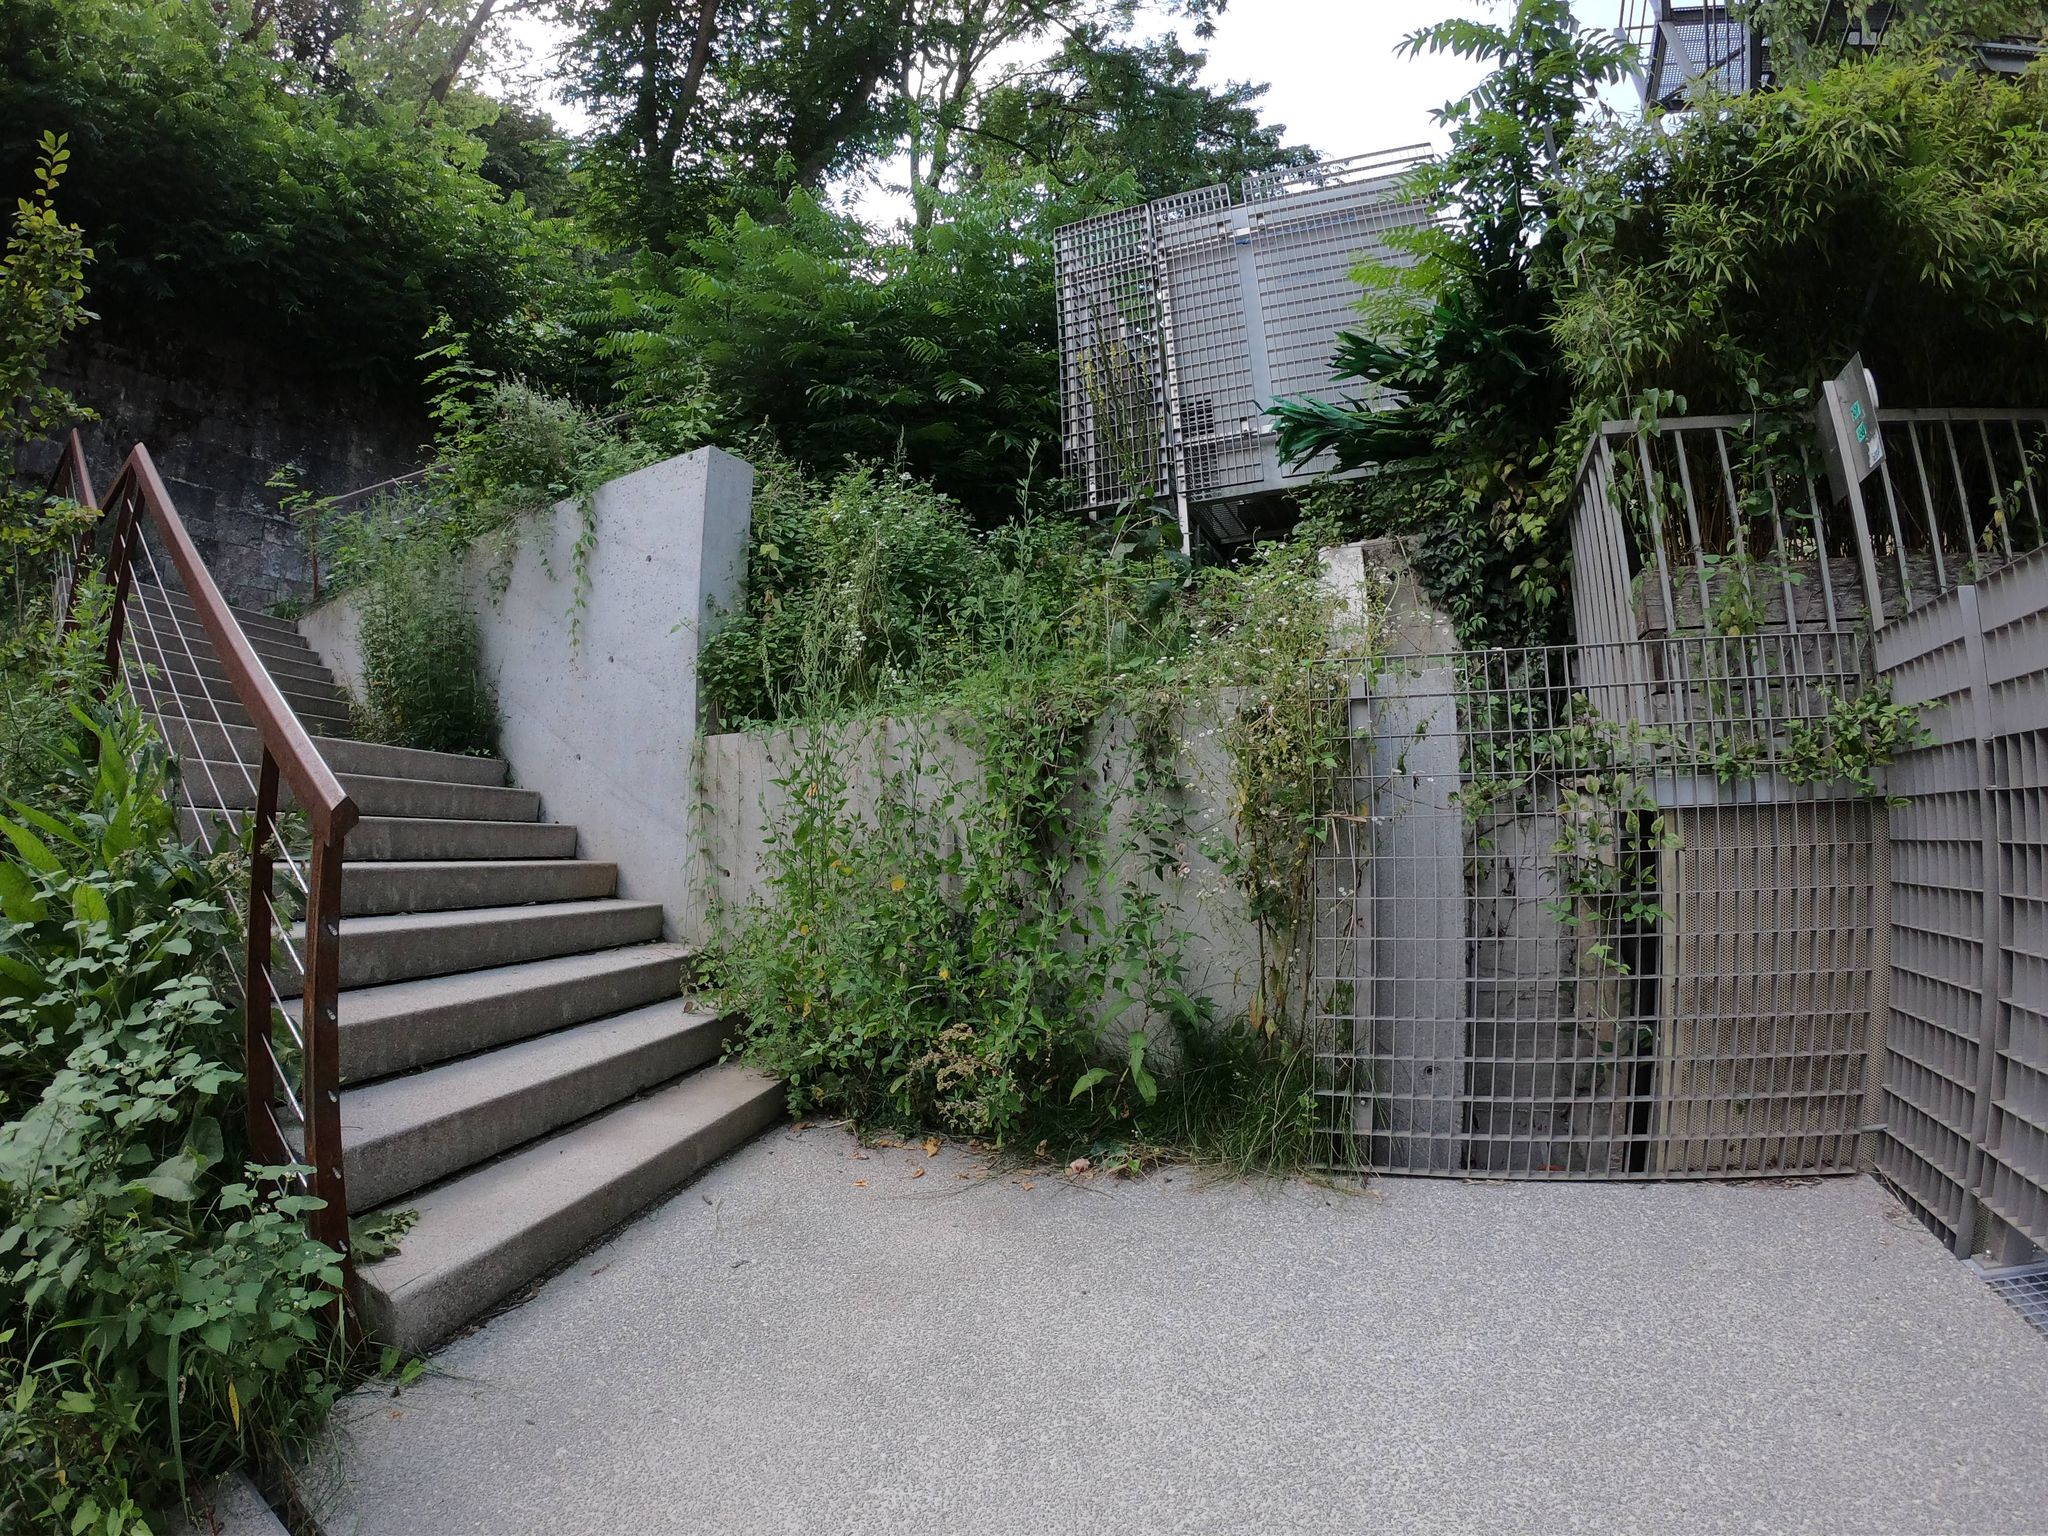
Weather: clear
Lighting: day
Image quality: good
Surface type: walking surface
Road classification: elevator
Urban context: urban centre
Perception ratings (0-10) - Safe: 5.13, Lively: 1.96, Beautiful: 6.19, Boring: 6.19, Depressing: 2.64, Wealthy: 3.53